Interaction volume radius: 5 \u00c5
Interaction volume height: 50 \u00c5
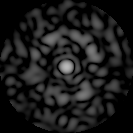
Disorder parameter: 0.8472